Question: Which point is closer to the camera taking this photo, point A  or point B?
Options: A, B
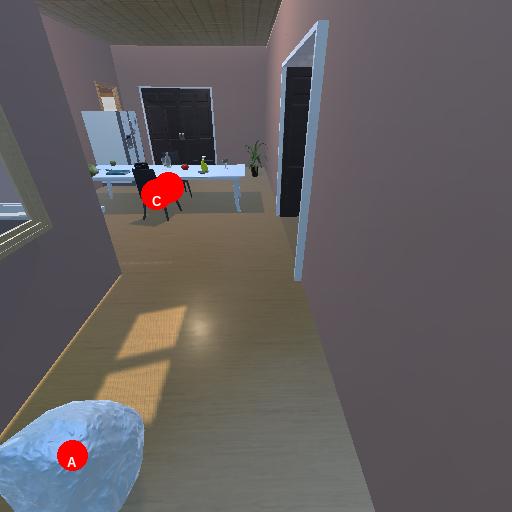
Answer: A